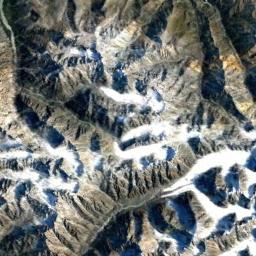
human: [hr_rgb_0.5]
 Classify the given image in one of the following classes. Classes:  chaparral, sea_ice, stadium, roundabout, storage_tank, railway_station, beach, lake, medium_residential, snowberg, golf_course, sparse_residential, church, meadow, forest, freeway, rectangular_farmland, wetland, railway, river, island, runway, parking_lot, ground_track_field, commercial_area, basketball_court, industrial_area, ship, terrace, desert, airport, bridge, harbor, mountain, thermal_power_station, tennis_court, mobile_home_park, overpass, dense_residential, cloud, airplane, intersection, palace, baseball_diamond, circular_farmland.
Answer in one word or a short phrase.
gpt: snowberg